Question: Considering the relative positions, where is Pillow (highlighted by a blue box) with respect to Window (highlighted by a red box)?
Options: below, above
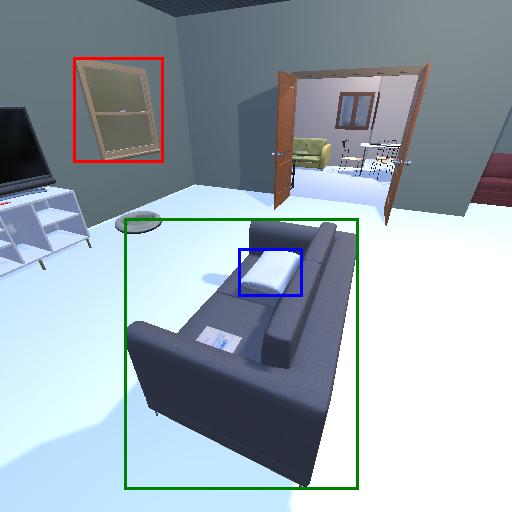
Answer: below